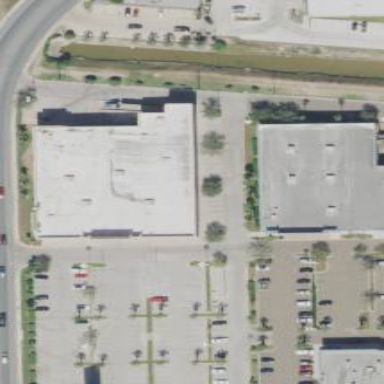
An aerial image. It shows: Building housing furniture shop.